Aerial crown-view tile of a tropical tree (Barro Colorado Island, Panama), acquired 20250915:
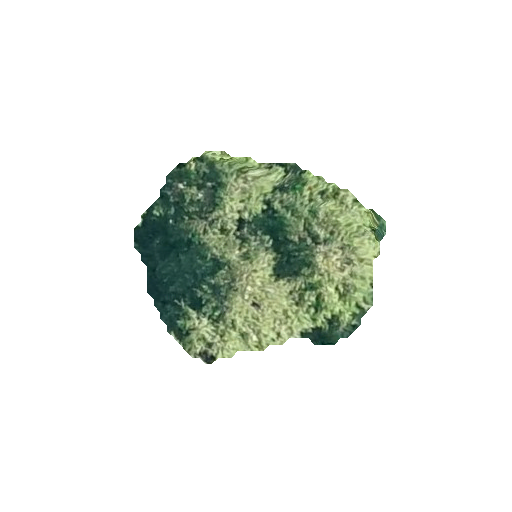
Species: Quararibea stenophylla
GBIF accepted scientific name: Quararibea stenophylla
Crown area: 55.524 m²